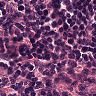
Metastatic tissue present: no